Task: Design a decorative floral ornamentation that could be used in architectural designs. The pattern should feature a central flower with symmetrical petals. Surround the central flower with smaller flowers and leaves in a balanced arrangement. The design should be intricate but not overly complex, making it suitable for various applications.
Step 451:
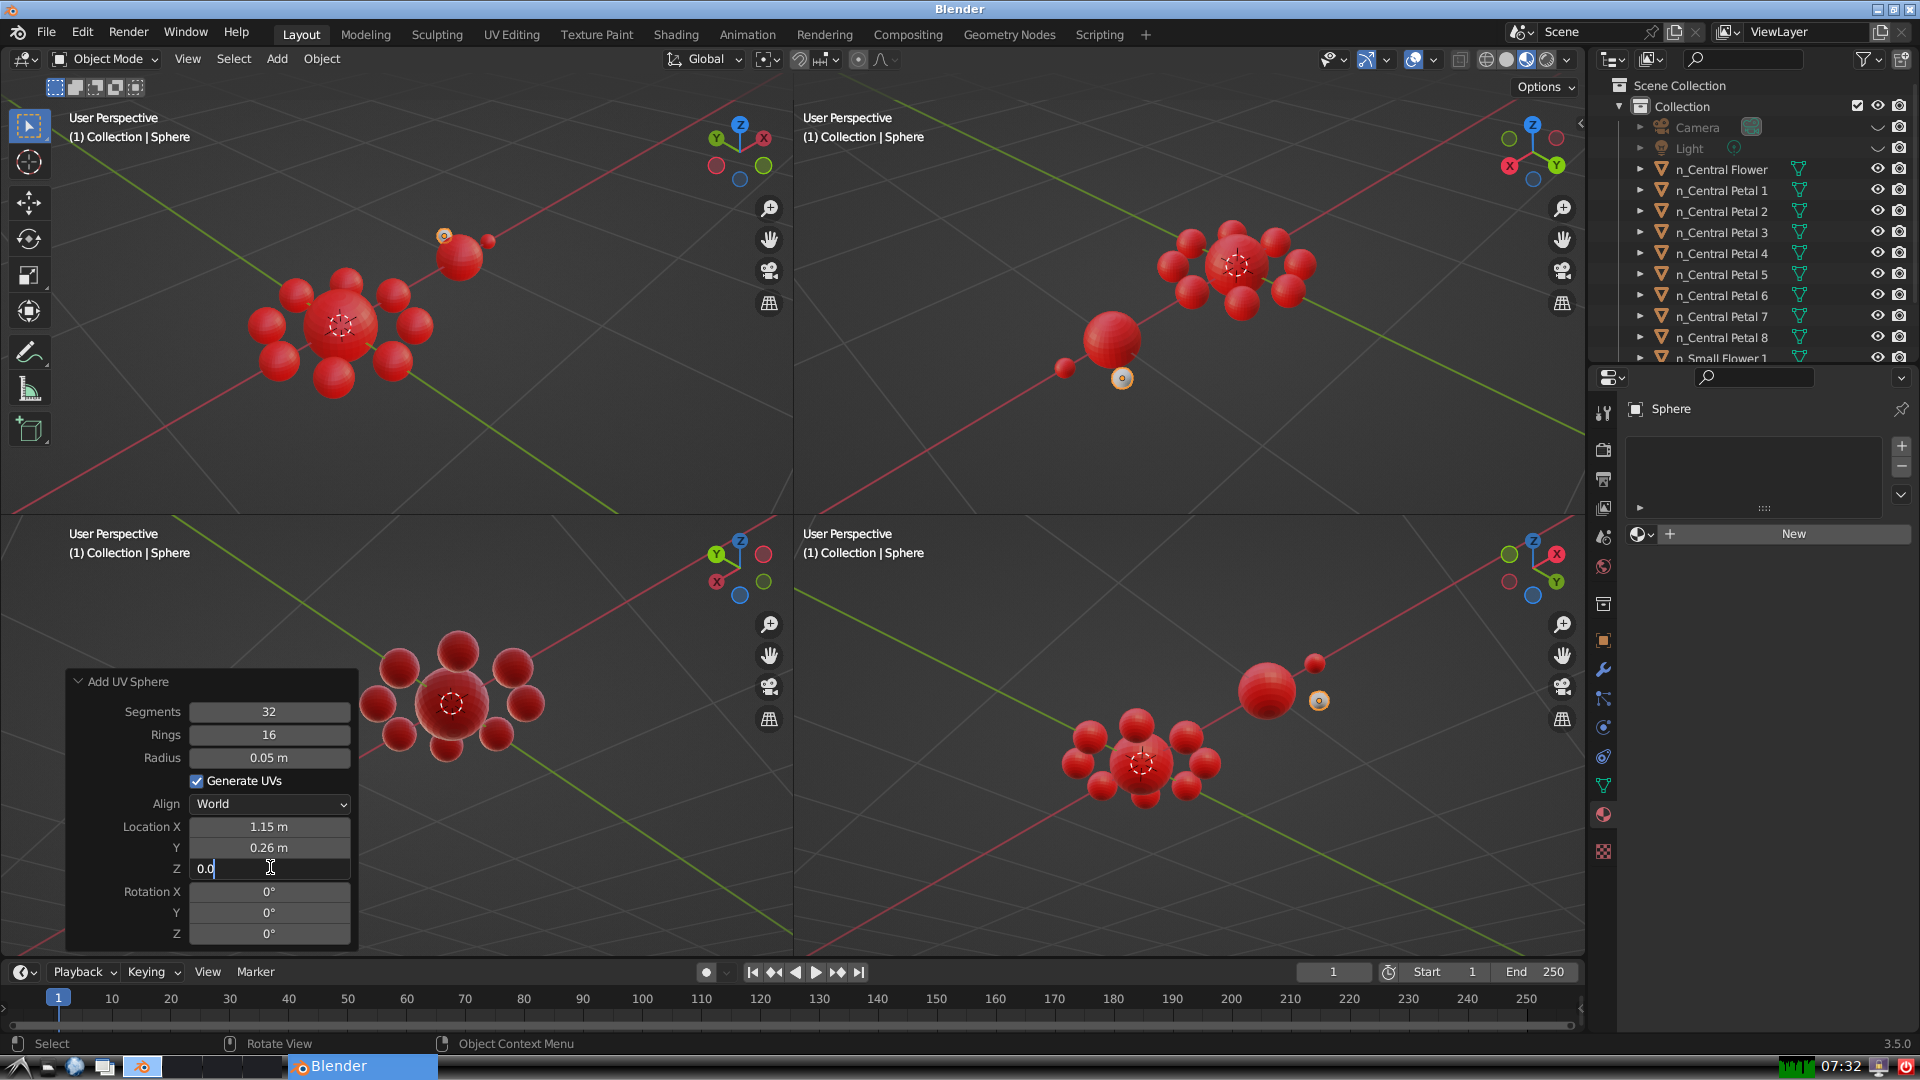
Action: {"key_press": ['Return']}